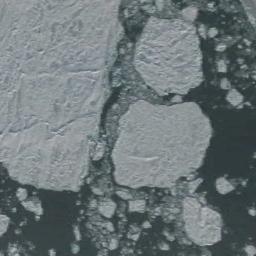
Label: sea_ice